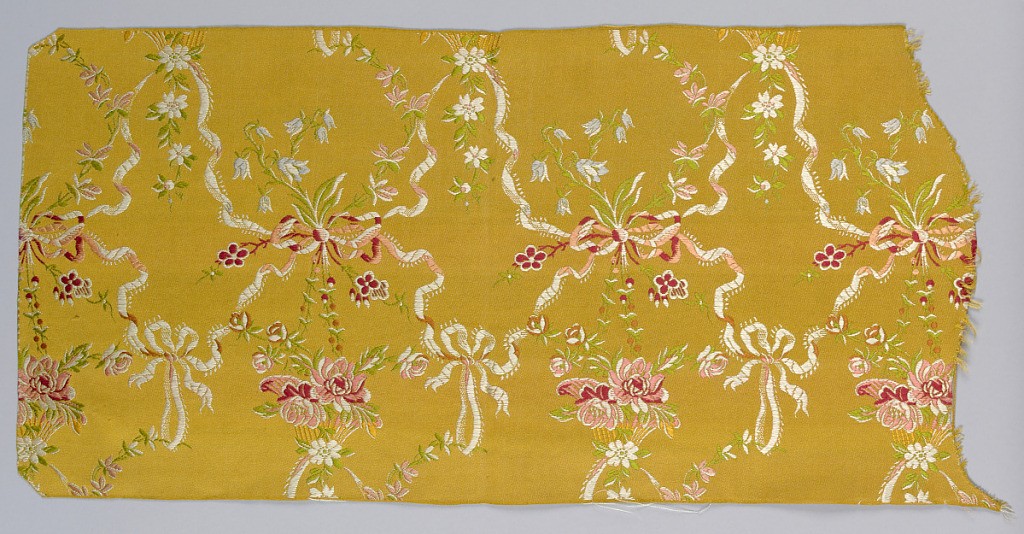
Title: Samples
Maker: Orinoka Mills, Philadelphia, Pennsylvania, USA
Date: ca. 1910
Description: a. floral with ribbons on bright pink
b. floral with ribbons on gold color